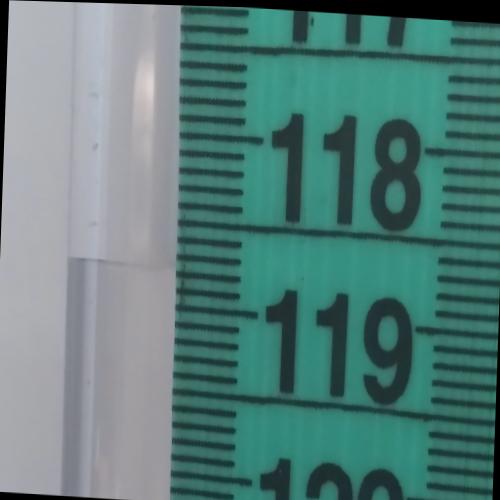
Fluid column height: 118.8 cm